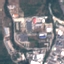
Land use / land cover class: Industrial